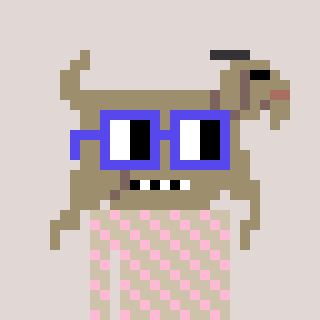
a pixel art character with square blue glasses, a goat-shaped head and a bege-colored body on a warm background